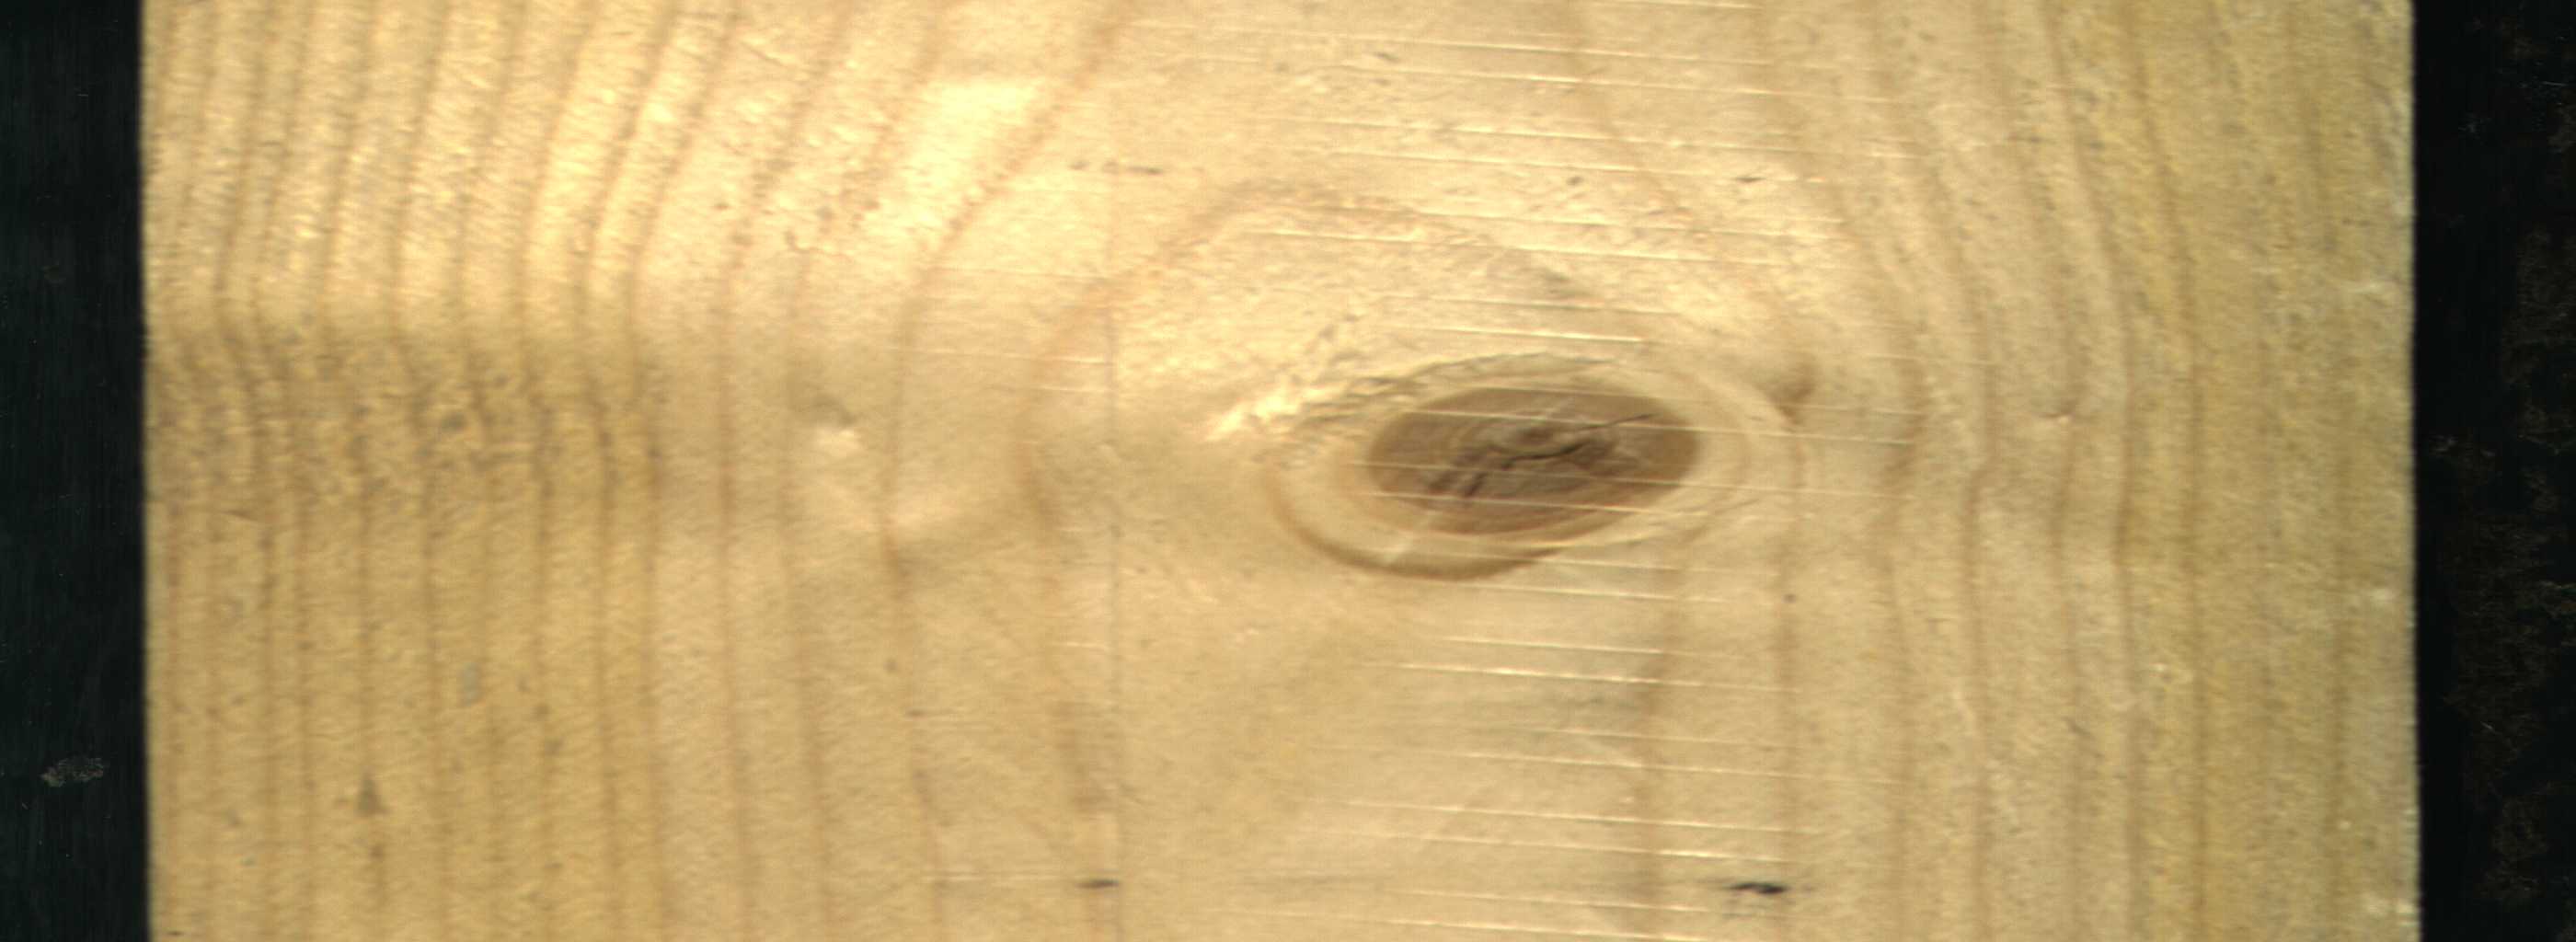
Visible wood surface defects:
Live_Knot